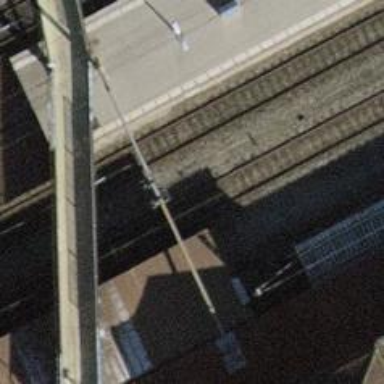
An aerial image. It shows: Railway signal.